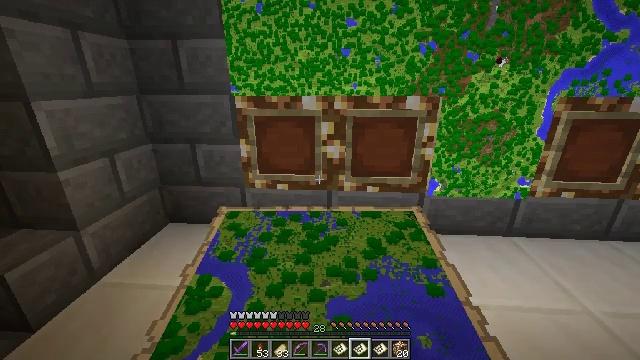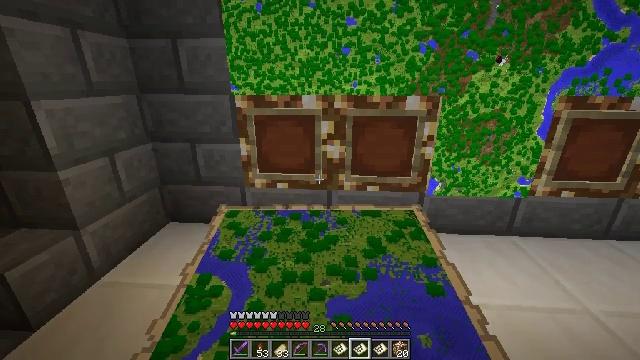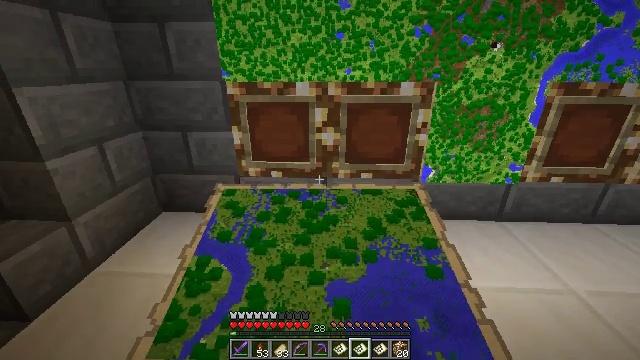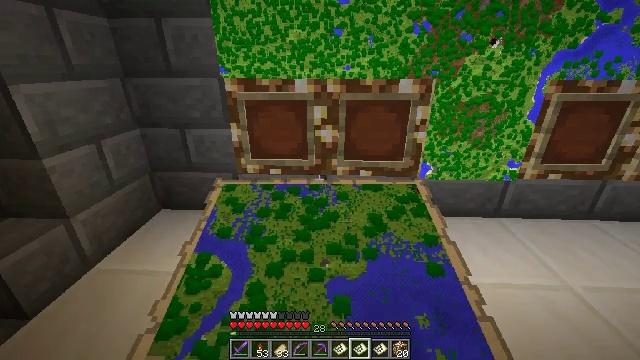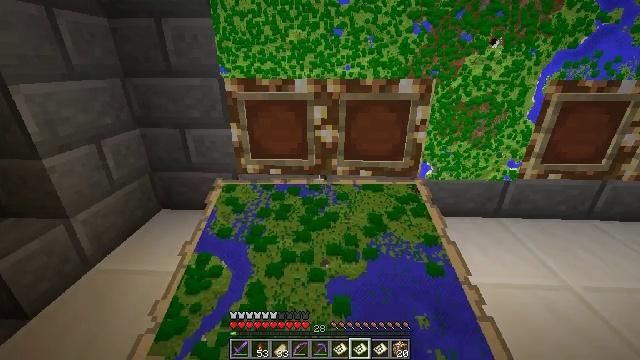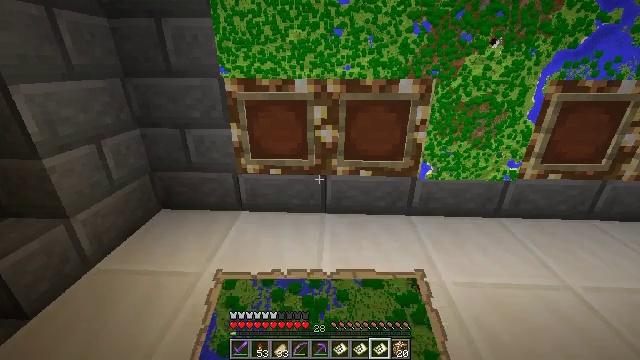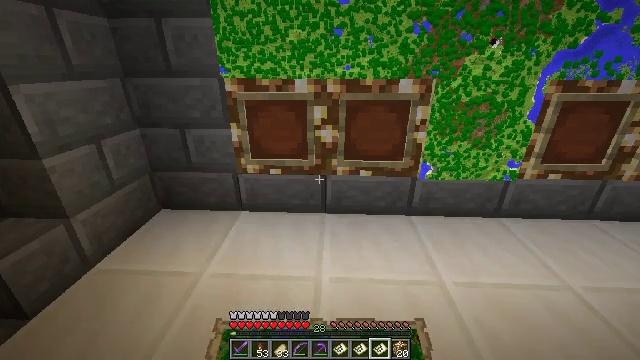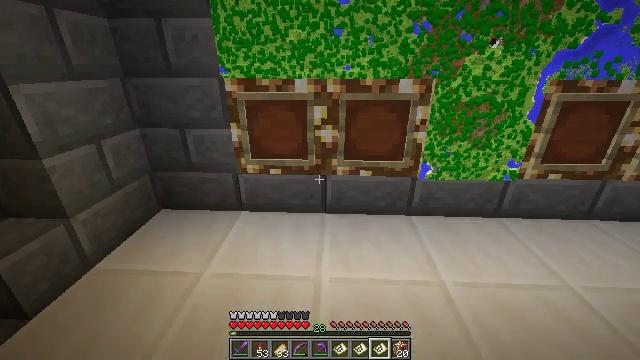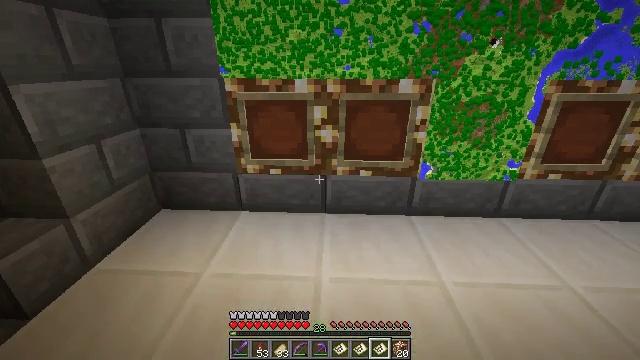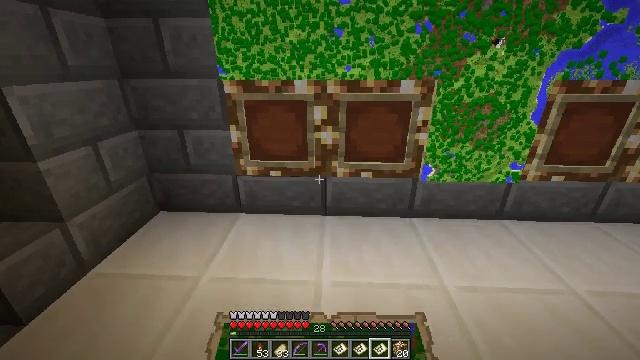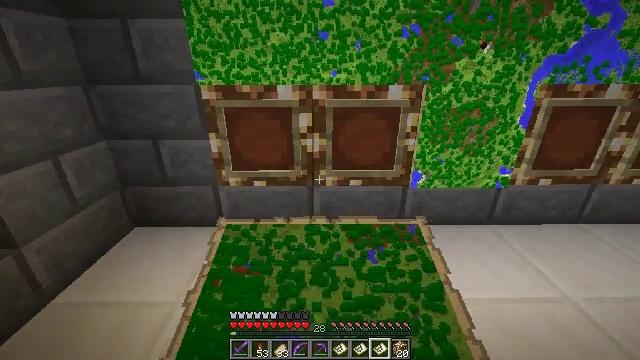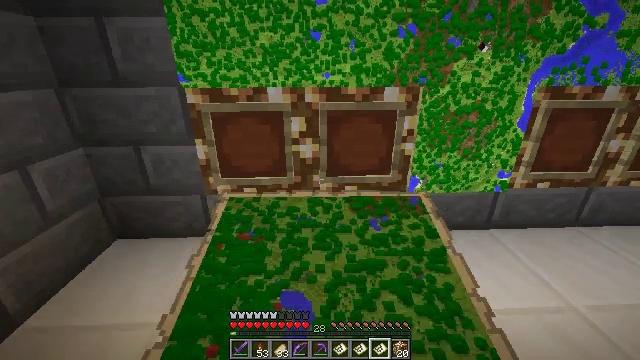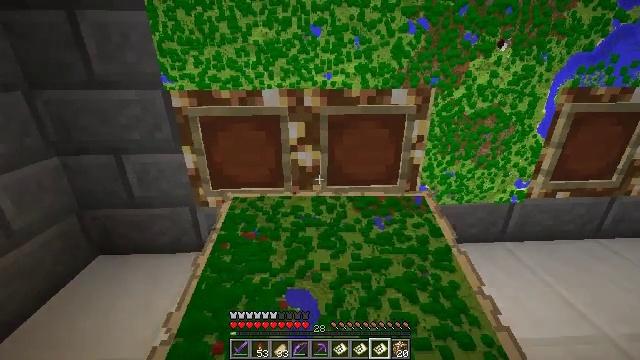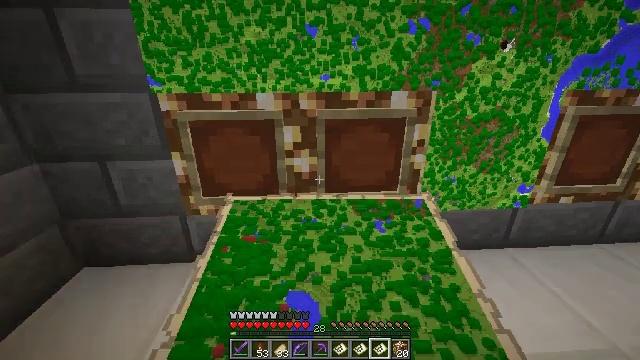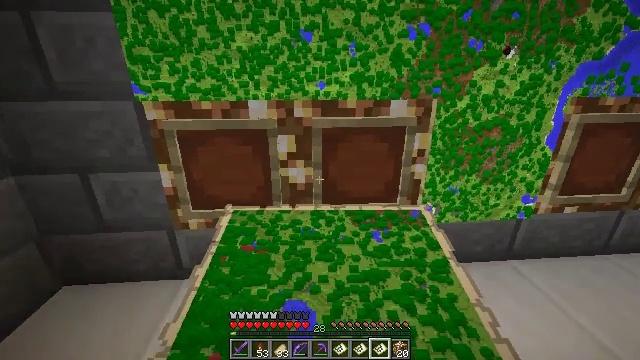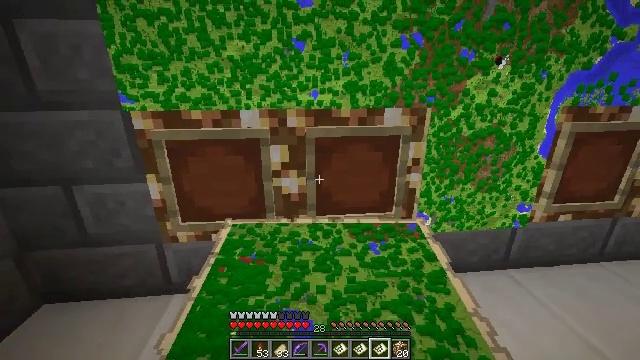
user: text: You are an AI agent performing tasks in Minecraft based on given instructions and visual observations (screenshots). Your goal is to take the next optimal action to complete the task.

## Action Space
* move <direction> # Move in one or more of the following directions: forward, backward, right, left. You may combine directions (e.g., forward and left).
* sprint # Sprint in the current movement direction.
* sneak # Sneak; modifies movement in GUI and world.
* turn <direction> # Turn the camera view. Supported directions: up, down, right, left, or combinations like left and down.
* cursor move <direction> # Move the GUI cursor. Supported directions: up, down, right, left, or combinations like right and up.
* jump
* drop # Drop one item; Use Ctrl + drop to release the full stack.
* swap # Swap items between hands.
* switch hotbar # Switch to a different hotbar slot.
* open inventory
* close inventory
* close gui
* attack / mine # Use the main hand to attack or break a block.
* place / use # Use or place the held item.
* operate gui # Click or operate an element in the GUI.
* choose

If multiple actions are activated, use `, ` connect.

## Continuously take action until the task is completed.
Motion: motion action
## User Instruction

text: Get stone bricks for construction purposes.
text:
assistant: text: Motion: no_op
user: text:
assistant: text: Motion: turn right and down
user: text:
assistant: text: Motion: no_op
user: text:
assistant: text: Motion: no_op
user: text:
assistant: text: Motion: no_op
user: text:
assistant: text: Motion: no_op
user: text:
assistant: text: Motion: no_op
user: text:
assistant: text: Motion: no_op
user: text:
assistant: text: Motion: move forward
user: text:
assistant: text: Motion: move forward, turn right
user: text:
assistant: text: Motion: move forward, turn right
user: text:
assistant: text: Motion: move forward
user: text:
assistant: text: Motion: no_op
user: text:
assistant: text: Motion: turn up
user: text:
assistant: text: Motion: turn right and up
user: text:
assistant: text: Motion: no_op
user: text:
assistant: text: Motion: no_op
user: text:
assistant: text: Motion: no_op
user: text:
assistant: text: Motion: no_op
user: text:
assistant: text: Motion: no_op
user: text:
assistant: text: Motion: no_op
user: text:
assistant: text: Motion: turn right
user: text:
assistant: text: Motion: no_op
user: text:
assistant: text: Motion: use / place
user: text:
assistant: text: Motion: use / place
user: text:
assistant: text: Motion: turn left, use / place
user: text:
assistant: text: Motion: move right
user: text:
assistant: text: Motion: move right
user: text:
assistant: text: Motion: move right
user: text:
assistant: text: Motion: move right